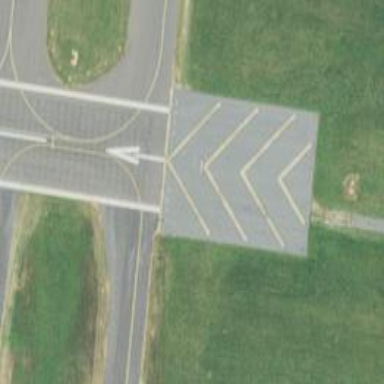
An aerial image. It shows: Runway surface made of asphalt at airport.